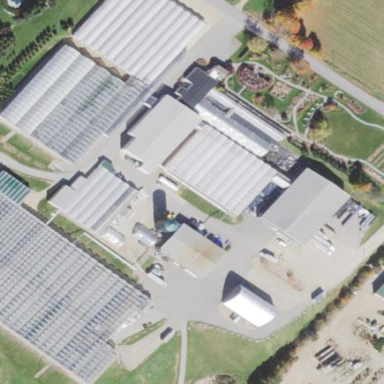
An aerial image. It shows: Area dedicated to greenhouse horticulture.